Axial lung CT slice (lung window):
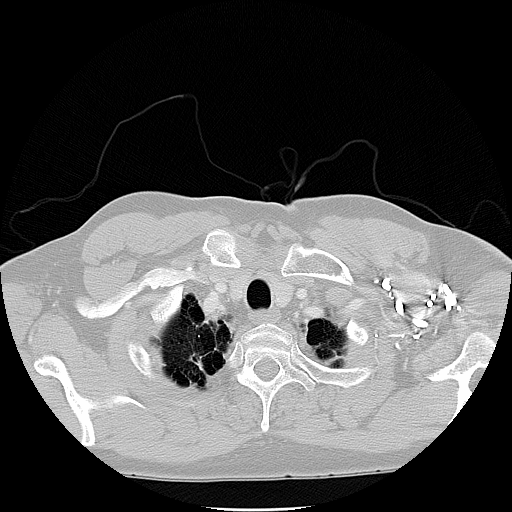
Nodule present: no